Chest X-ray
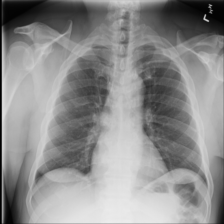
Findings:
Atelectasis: negative
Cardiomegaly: negative
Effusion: negative
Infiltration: negative
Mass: negative
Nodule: negative
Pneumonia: negative
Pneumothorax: negative
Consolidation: negative
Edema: negative
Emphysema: negative
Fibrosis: negative
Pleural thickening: negative
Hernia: negative